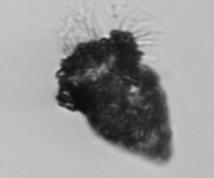
Label: Tintinnopsis